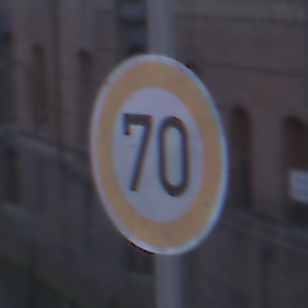
Verkehrszeichen: Geschwindigkeit70
Umgebung: Outdoor, Urban
Tageszeit: SunriseSunset
Wetter: Clear
Licht: Natural
Jahreszeit: NotSpecified
Kontrast: MediumContrast